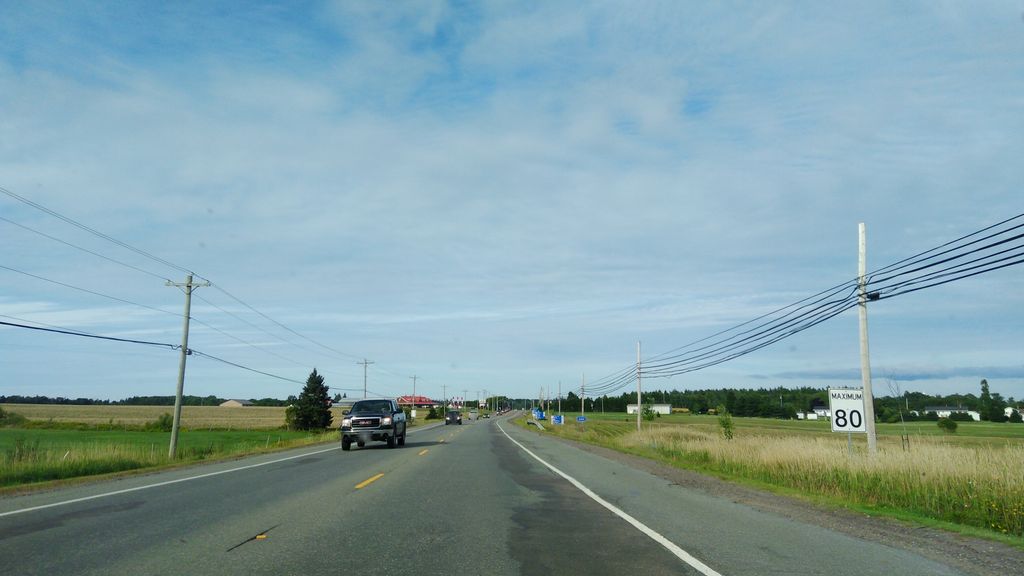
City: charlottetown